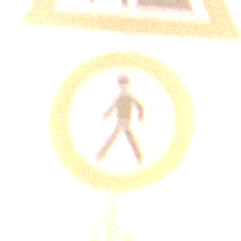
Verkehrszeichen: VerbotFussgaenger
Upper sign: Arbeitsstelle
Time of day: SunriseSunset
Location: Outdoor (Nature)
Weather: PartlyCloudy
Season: NotSpecified
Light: Natural